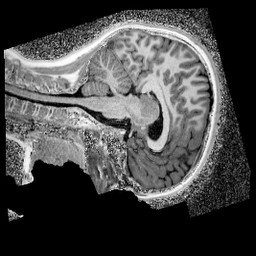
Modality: UNIT1_denoised
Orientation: sagittal
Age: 11
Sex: female
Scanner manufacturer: siemens
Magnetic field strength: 3 T
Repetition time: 4 s
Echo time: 0.00299 s